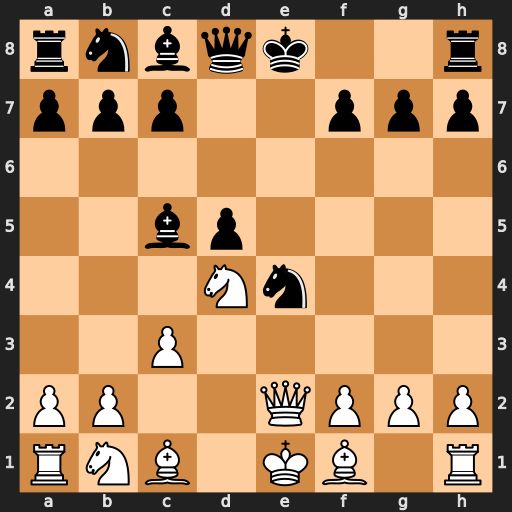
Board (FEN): rnbqk2r/ppp2ppp/8/2bp4/3Nn3/2P5/PP2QPPP/RNB1KB1R
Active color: w
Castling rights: KQkq
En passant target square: -
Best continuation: f3 O-O fxe4